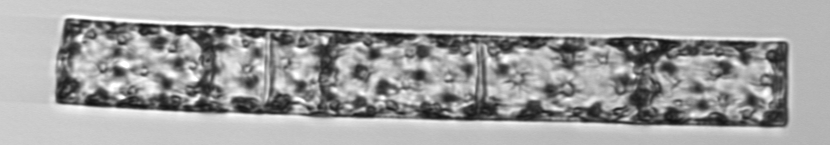
Label: Guinardia_flaccida